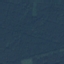
Land use / land cover class: Forest